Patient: sex M, age 46
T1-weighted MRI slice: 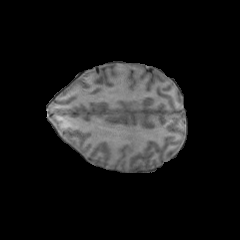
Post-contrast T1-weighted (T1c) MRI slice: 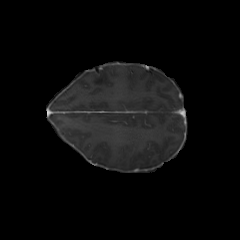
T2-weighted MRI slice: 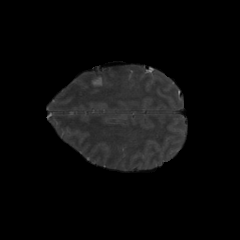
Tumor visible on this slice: no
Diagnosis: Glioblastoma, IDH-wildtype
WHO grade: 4